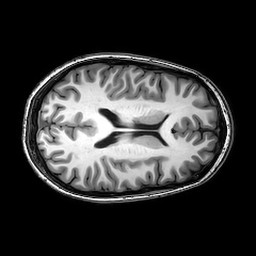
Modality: T1w
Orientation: axial
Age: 20
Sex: female
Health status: healthy
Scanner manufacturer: philips
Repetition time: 0.008278 s
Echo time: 0.0038 s